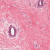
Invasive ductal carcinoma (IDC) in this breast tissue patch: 0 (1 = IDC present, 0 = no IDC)